Question: 'makemigrations''migrate'<URL>
---
Background: My goal is to make the "Favorite?" column in this webpage reflect the favorite albums of the currently-logged-in user, where each is either "no" or "yes", and is a clickable link to toggle the choice. (When not logged in, they will all be grey "n/a"-s.)

Therefore, for each album, there may be exactly "has favorited" entry per user. If the entry exists, they've favorited it. If it doesn't exist, they didn't.
Here is my 'Album' model, with the 'favorited_by_users' many-to-many column (full 'models.py' at the bottom):
'''
class Album(models.Model):
OFFICIALITY = (
('J', 'Major studio release'),
('I', 'Non-major official release'),
('U', 'Unofficial'),
)
title = models.CharField(max_length=70)
description = models.TextField(max_length=500, default="", null=True, blank=True)
pub_date = models.DateField('release date')
officiality = models.CharField(max_length=1, choices=OFFICIALITY)
is_concert = models.BooleanField(default=False)
main_info_url = models.URLField(blank=False)
thumbnail = models.FileField(upload_to=get_upload_file_name, blank=True, null=True)
#virtual field to skip over the through table.
songs = models.ManyToManyField("Song", through="AlbumSong")
favorited_by_users = models.ManyToManyField(User)
def __str__(self):
return self.title
class Meta:
#Default ordering is by release date, ascending.
ordering = ['pub_date']
'''
I originally had this 'FavoriteAlbum' model, but since it has no extra information beyond the foreign keys, it was recommended that I eliminate it in favor of the above many-to-many column.
'''
class FavoriteSongs(models.Model):
user = models.ForeignKey(User)
song = models.ForeignKey(Song)
class Meta:
unique_together = ('user', 'song',)
def __str__(self):
return "user=" + str(self.user) + ", song=" + str(self.song)
'''
What I need to do is a "left join" between album and user, where all albums are selected, and any favorites by the currently-logged-in user are joined to it ('None' if they haven't favorited it). I don't know what to do.
I've also been told about the <URL>' is
'''
return super(AlbumList, self).get_queryset().order_by("pub_date")
'''
(Full 'views.py' below.) My current guess is this:
'return super(AlbumList, self).get_queryset().order_by("pub_date").extra(select={"is_favorite": "favorited_by_users__id = " + str(request.user.id) })'
But, while this doesn't crash, the value of each '{{ is_favorite }}' in the template is (the empty string). This makes sense since there's nothing in the database yet, but what now? I have no idea if this is the correct Django query.
I want to add an item in the database to test this, with a manual SQL statement in postgres (not via a Django command yet), but how and where do I do this?
I've successfully run 'makemigrations' and then 'migrate' with this new m2m column (and without the 'FavoriteSongs' model), but I see nothing in the database that represents the is-favorite value. There's no extra column in 'billyjoel_album', and no through table akin to 'billyjoel_favoritealbum'. So where/how is this data stored in the database?
(Any other advice regarding this extra "favorite" column would be appreciated as well!)
Thanks.
---
models.py
'''
from django.db import models
from django.contrib.auth.models import User
from time import time
def get_upload_file_name(instance, filename):
return "uploaded_files/%s_%s" % (str(time()).replace(".", "_"), filename)
class Album(models.Model):
OFFICIALITY = (
('J', 'Major studio release'),
('I', 'Non-major official release'),
('U', 'Unofficial'),
)
title = models.CharField(max_length=70)
description = models.TextField(max_length=500, default="", null=True, blank=True)
pub_date = models.DateField('release date')
officiality = models.CharField(max_length=1, choices=OFFICIALITY)
is_concert = models.BooleanField(default=False)
main_info_url = models.URLField(blank=False)
thumbnail = models.FileField(upload_to=get_upload_file_name, blank=True, null=True)
#virtual field to skip over the through table.
songs = models.ManyToManyField("Song", through="AlbumSong")
favorited_by_users = models.ManyToManyField(User)
def __str__(self):
return self.title
class Meta:
#Default ordering is by release date, ascending.
ordering = ['pub_date']
class Song(models.Model):
name = models.CharField(max_length=100)
description = models.TextField(max_length=500, default="", null=True, blank=True)
length_seconds = models.IntegerField()
lyrics_url = models.URLField(default="", blank=True, null=True)
albums = models.ManyToManyField("Album", through="AlbumSong")
favorited_by_users = models.ManyToManyField(User)
def get_length_desc_from_seconds(self):
if(self.length_seconds == -1):
return "-1"
m, s = divmod(self.length_seconds, 60)
h, m = divmod(m, 60)
if(h):
return "%d:%02d:%02d" % (h, m, s)
else:
return "%d:%02d" % (m, s)
def __str__(self):
return self.name
class AlbumSong(models.Model):
song = models.ForeignKey(Song)
album = models.ForeignKey(Album)
sequence_num = models.IntegerField()
class Meta:
unique_together = ('album', 'sequence_num',)
unique_together = ('album', 'song',)
def __str__(self):
return str(self.album) + ": " + str(self.sequence_num) + ": " + str(self.song)
'''
views.py
'''
from .models import Album, Song, AlbumSong
from datetime import datetime, timedelta
from django.core.context_processors import csrf
from django.shortcuts import render, render_to_response
from django.views.generic import DetailView, ListView
from enum import Enum
def get_str_with_appended(string, between_if_str_non_empty, new_value):
if(len(string) == 0):
return new_value
else:
return string + between_if_str_non_empty + new_value
class PrependQuestionMark(Enum):
YES, NO = range(2)
def get_url_param_string_from_params(prepend_question_mark=PrependQuestionMark.YES, **kwargs_all_params):
param_list = ""
for key in iter(kwargs_all_params):
value = kwargs_all_params[key]
if(value is not None):
param_list = get_str_with_appended(param_list, '&', str(key) + "=" + str(value))
if(len(param_list) == 0):
return param_list;
if(prepend_question_mark == PrependQuestionMark.YES):
return "?" + param_list
else:
return param_list
class AlbumList(ListView):
model = Album
context_object_name = "albums"
#Derived from irc/#dango/tbaxter...START
def dispatch(self, request, *args, **kwargs):
#default to asc
self.sort_order = request.GET.get("sort_order", None)
self.sort_item = request.GET.get("sort_item", None)
self.csrf_token = csrf(request)["csrf_token"]
self.logged_in_user = request.user
#self.csrf_token = request.GET.get("csrf_token", None)
return super(AlbumList, self).dispatch(request, *args, **kwargs)
def get_queryset(self):
#Item zero in both is the default
#should be static global
asc_desc_list = ["asc", "dsc"]
sort_by_types = ["pub_date", "title"]
if(self.sort_order is None and self.sort_item is None):
#Use default ordering
return super(AlbumList, self).get_queryset()
#Custom ordering requested
sort_order = self.sort_order
sort_item = self.sort_item
if(sort_order is None or
sort_order not in asc_desc_list):
sort_order = asc_desc_list[0]
if(sort_item is None or
sort_item not in sort_by_types):
sort_item = sort_by_types[0]
order_minus = "" if sort_order == "asc" else "-"
return super(AlbumList, self).get_queryset().order_by(order_minus + sort_item).extra(select={"is_favorite": "favorited_by_users__id = " + str(self.logged_in_user.id) })
def get_context_data(self, **kwargs):
context = super(AlbumList, self).get_context_data(**kwargs)
context["sort_order"] = self.sort_order
context["sort_item"] = self.sort_item
context["url_params"] = get_url_param_string_from_params(
sort_item=self.sort_item,
sort_order=self.sort_order,
csrf_token=self.csrf_token)
return context
class AlbumDetail(DetailView):
model = Album
context_object_name = "album"
def dispatch(self, request, *args, **kwargs):
#default to asc
self.sort_order = request.GET.get("sort_order", None)
self.sort_item = request.GET.get("sort_item", None)
self.csrf_token = csrf(request)["csrf_token"]
return super(AlbumDetail, self).dispatch(request, *args, **kwargs)
def get_context_data(self, **kwargs):
#Call the base implementation first to get a context
context = super(AlbumDetail, self).get_context_data(**kwargs)
#Add in the required extra info: album_songs, ordered by
#sequence_num
#select_related is to query the database for all songs at once, here
#in the view, to prevent the template from pin-pricking the database
#in each for loop iteration. For large datasets, this is critical.
context['album_songs'] = kwargs["object"].albumsong_set.order_by('sequence_num').select_related("song")
context["url_params"] = get_url_param_string_from_params(
sort_item=self.sort_item,
sort_order=self.sort_order,
csrf_token=self.csrf_token)
return context
'''
album_list.html
'''
{% extends "base.html" %}
{% load bj_filters %}
{% block title %}Billy Joel Album Browser{% endblock %}
{% block sidebar %}
<UL>
<LI><a href="{% url 'album_list' %}{{ url_params }}">All albums</A></LI>
<LI><a href="/admin/">Admin</A></LI>
</UL>
{% endblock %}
{% block content %}
<TABLE ALIGN="center" WIDTH="100%" BORDER="1" CELLSPACING="0" CELLPADDING="4" BGCOLOR="#EEEEEE"><TR ALIGN="center" VALIGN="middle">
{% if user.is_authenticated %}
<TD>My profile (<a href="{% url 'accounts_logout' %}">Logout</A>)</TD>
{% else %}
<TD><a href="{% url 'accounts_login' %}">Login</A> to view your favorites</TD>
{% endif %}
</TR></TABLE>
<H1>Billy Joel Album Browser</H1>
<!--
<P>url_params={{ url_params }}</P>
-->
{% if albums.count > 0 %}
<P>Officiality: <IMG SRC="/static/images/major.jpg" height="20"/>=Major studio release, <IMG SRC="/static/images/minor.jpg" height="20"/>=Official release, <IMG SRC="/static/images/unofficial.jpg" height="20"/>=Unofficial</P>
<TABLE ALIGN="center" WIDTH="100%" BORDER="1" CELLSPACING="0" CELLPADDING="4" BGCOLOR="#EEEEEE"><TR ALIGN="center" VALIGN="middle">
<TD><B><U><a href="{% url 'album_list' %}?sort_item=title&sort_order=
{% if sort_item == 'pub_date' %}asc{% else %}
{{ sort_order|multival_to_str:'asc,dsc->dsc,asc,dsc' }}
{% endif %}
&csrf_token={{ csrf_token }}">Title</A></U></B><BR><I><FONT SIZE="-1">(click a title to view its song list)</FONT></I></TD>
<TD><B><U><a href="{% url 'album_list' %}?sort_item=pub_date&sort_order=
{% if sort_item == 'title' %}asc{% else %}
{{ sort_order|multival_to_str:'asc,dsc->dsc,asc,dsc' }}
{% endif %}
&csrf_token={{ csrf_token }}">Released</A></U></B></TD>
<TD>Officiality</TD>
<TD>Concert</TD>
<TD>Wiki</TD>
<TD>Favorite?</TD>
{% for album in albums %} <!-- No colon after "albums" -->
</TR><TR>
<TD VALIGN="top">
{% if album.thumbnail %}
<img src="/static/{{ album.thumbnail }}" width="25"/>
{% else %}
<img src="/static/images/white_block.jpg" width="25"/>
{% endif %}
&nbsp; <a href="/albums/get/{{ album.id }}{{ url_params }}">{{ album.title }}</a>
{% if album.description %}
<BR/><FONT SIZE="-1"><I>{{ album.description|truncatewords:10 }}</I></FONT>
{% endif %}
<TD>{{ album.pub_date|date:"m/y" }}</TD>
<TD><IMG SRC="/static/images/{{ album.officiality|multival_to_str:"J,I,U->major,minor,unofficial,broken_image"}}.jpg" height="20"/></TD>
<TD>{{ album.is_concert|yesno:"Yes,No" }}</TD>
<TD><A HREF="{{ album.main_info_url }}">Wiki</A></TD>
<TD><I>n/a {{ is_favorite }}</I></TD>
{% endfor %}
</TR></TABLE>
{% else %}
<P><I>There are no albums in the database.</I></P>
{% endif %}
{% endblock %}
'''
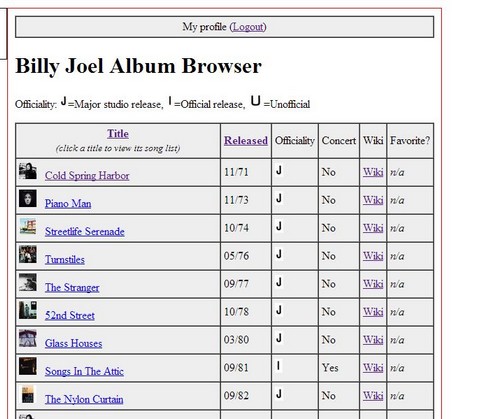
Answer: The many-to-many field is represented in the database in the same way as your original FavouriteSongs model - as a linking table with ForeignKeys to both Song and User. The only benefit of getting rid of FavouriteSongs is that you're now using an automatically-defined through table, rather than a manual one.
I don't understand your example query, since you don't say what model you are actually calling it on, or what 'self.logged_in_user' is. However, you can't use 'extra' like this: you are trying to put Django query syntax there, complete with double-underscore names to traverse relationships, but 'extra' is passed directly to the SQL, and that doesn't know anything about that syntax.
I would not attempt to do this in one query. Instead I would do two queries, one to get all the albums and one to get the user's favourites. 'get_queryset' would just return the full album list, and then you can use 'get_context_data' to get an additional set of objects representing the IDs of the favourites:
'''
favorites = self.logged_in_user.album_set.all().values_list('id', flat=True)
context['favorites'] = set(favorites)
'''
The values_list just gets the IDs of the albums only, since that's all we need, and we then put them into a set to make lookups quicker.
Now, in the template, you can just do:
'''
{% for album in albums %}
...
<td>{% if album.id in favorites %}Yes{% else %}No{% endif %}</td>
{% endfor %}
'''